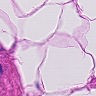
Metastatic tissue present: no